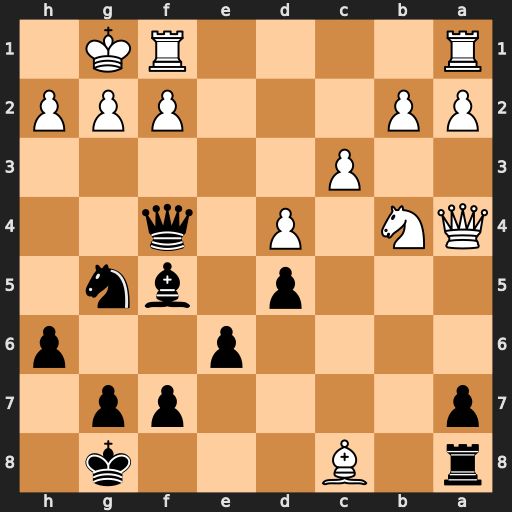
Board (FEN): r1B3k1/p4pp1/4p2p/3p1bn1/QN1P1q2/2P5/PP3PPP/R4RK1
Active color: b
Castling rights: -
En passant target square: -
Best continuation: Nf3+ gxf3 Bh3 Qe8+ Kh7 Bxe6 Qg5+ Bg4 Rxe8